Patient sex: M
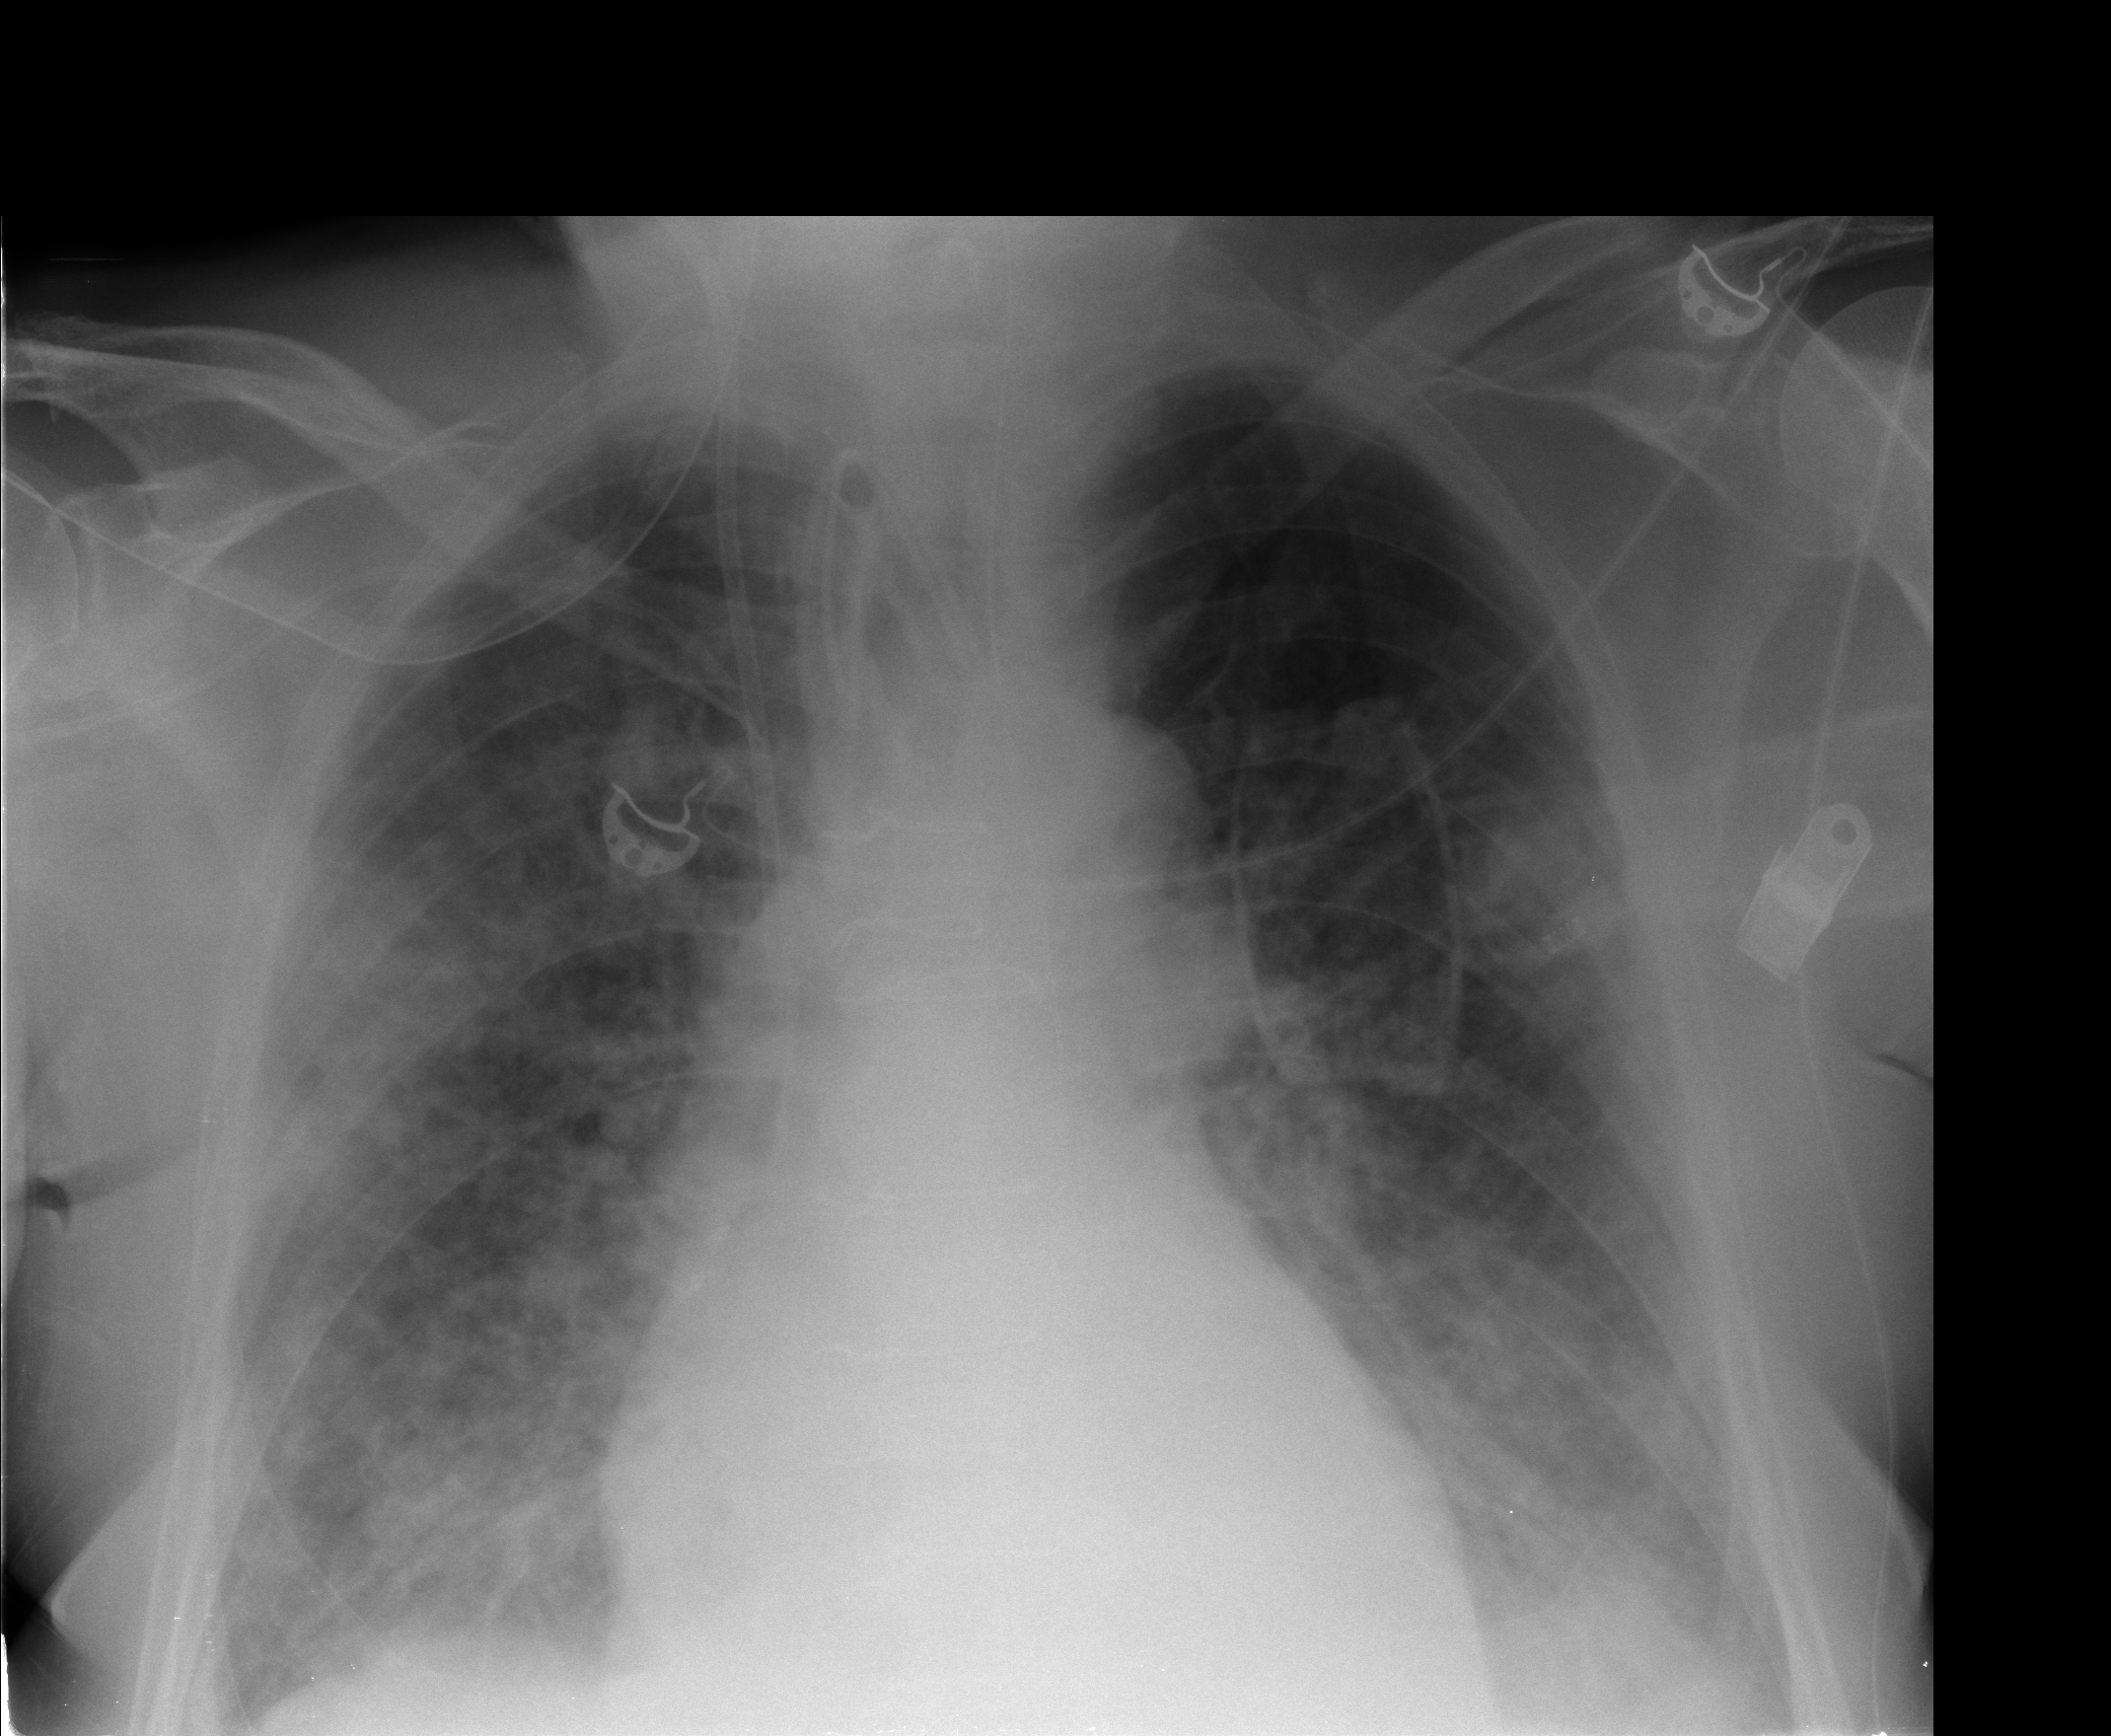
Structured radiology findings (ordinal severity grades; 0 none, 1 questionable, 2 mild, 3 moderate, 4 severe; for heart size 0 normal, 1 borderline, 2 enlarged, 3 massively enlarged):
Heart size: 0
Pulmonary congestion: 3
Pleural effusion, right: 2
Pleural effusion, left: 2
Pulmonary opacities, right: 3
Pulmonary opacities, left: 3
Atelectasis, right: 2
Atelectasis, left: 2